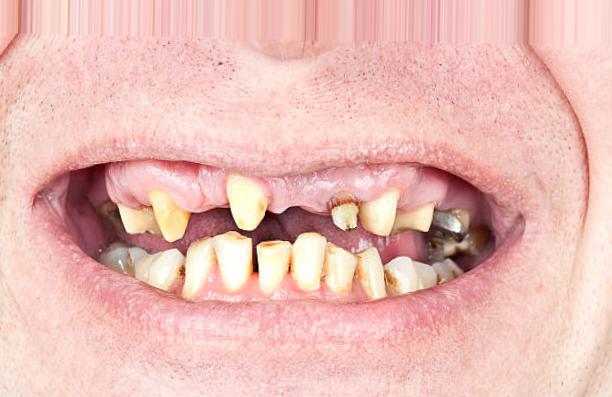
Condition: Caries